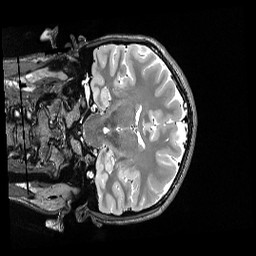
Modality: T2w
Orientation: coronal
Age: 22
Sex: female
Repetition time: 3.2 s
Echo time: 0.563 s